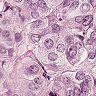
Metastatic tissue present: yes